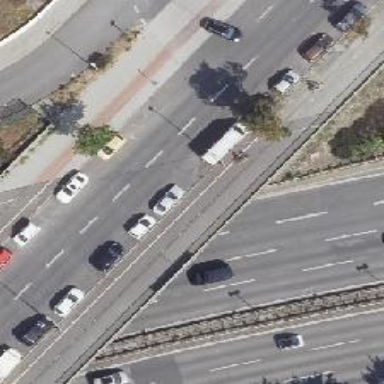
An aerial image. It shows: Tertiary road on bridge with separate sidewalks on both sides. There is also cycle track on the right side of the road. The surface of the cycleway is asphalt.